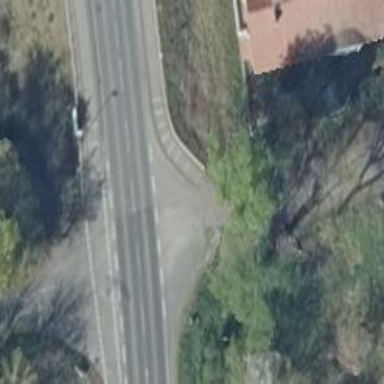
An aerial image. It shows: Primary road with asphalt surface.